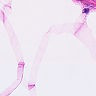
Metastatic tissue present: no